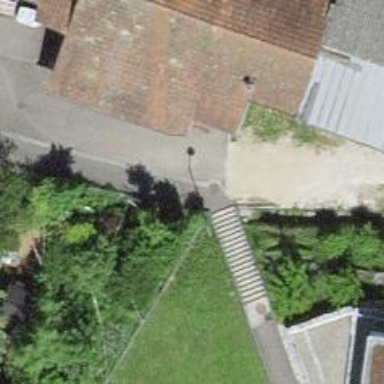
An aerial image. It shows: Road with steps.